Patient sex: M
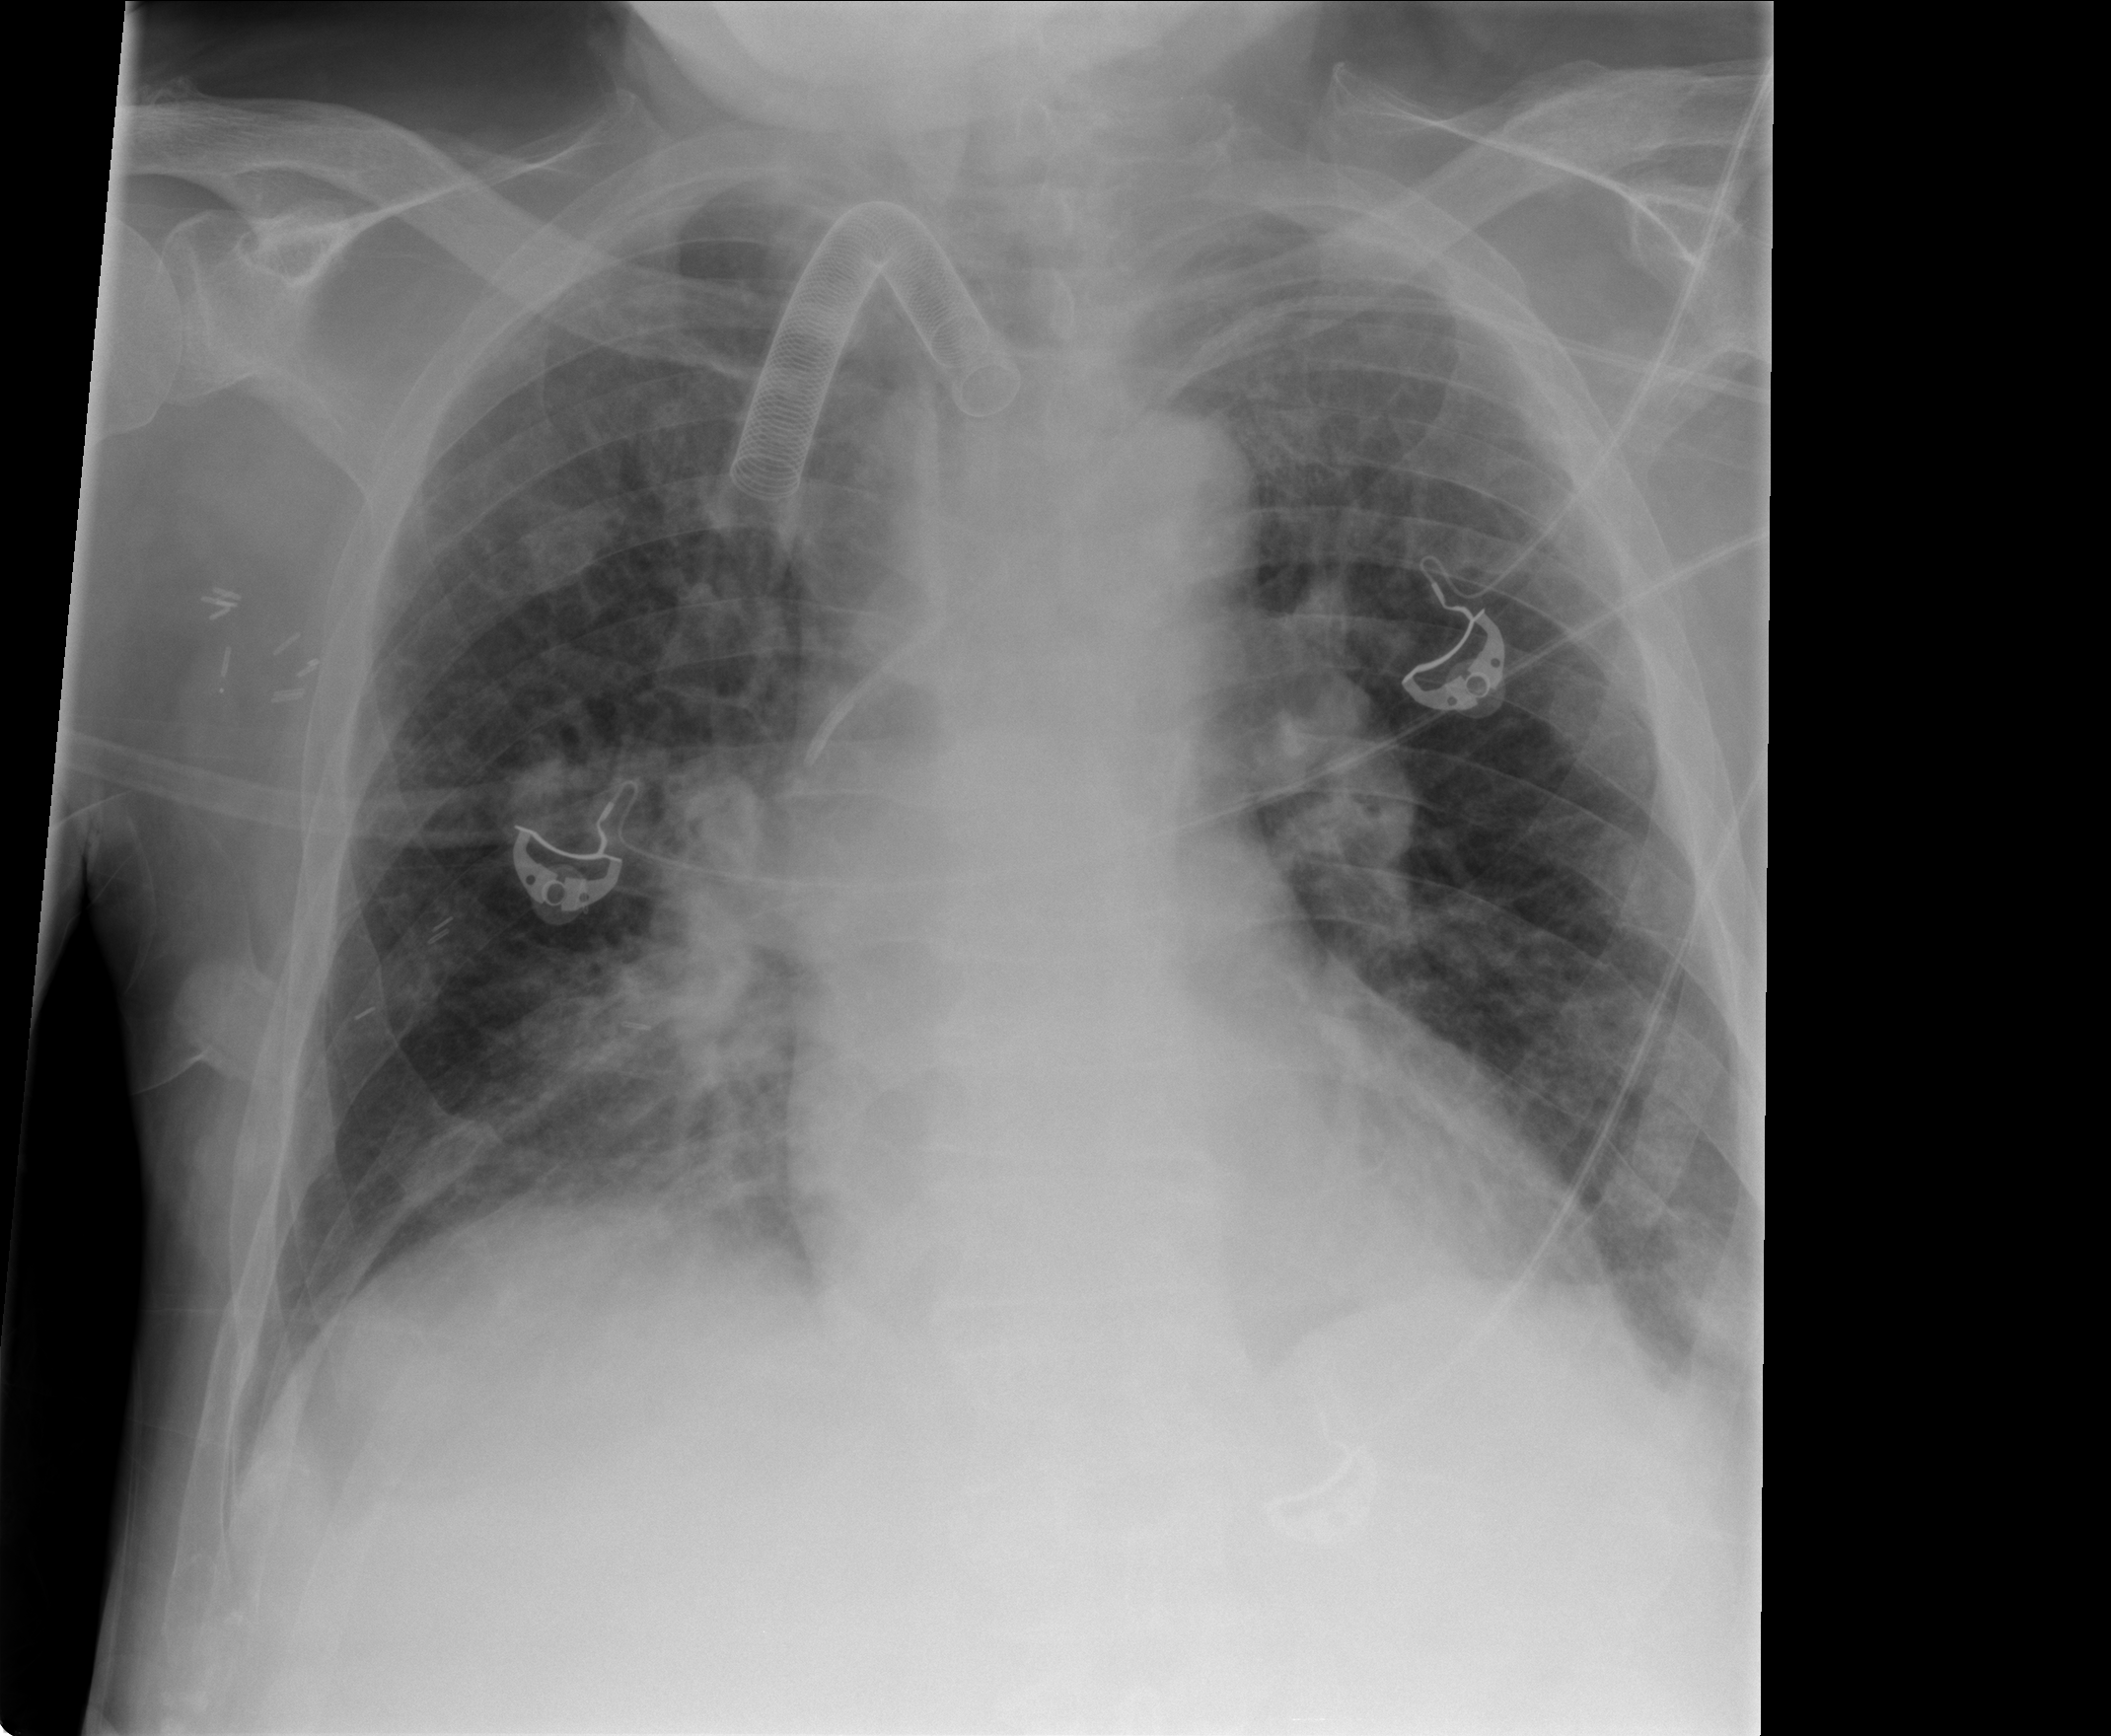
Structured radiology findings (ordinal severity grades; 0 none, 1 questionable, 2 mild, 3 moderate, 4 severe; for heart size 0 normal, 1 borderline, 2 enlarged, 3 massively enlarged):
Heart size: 1
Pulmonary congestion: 2
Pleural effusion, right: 1
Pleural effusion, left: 2
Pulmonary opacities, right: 2
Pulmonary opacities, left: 2
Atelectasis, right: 2
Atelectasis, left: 2